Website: ulta-beauty
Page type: customer-info-address
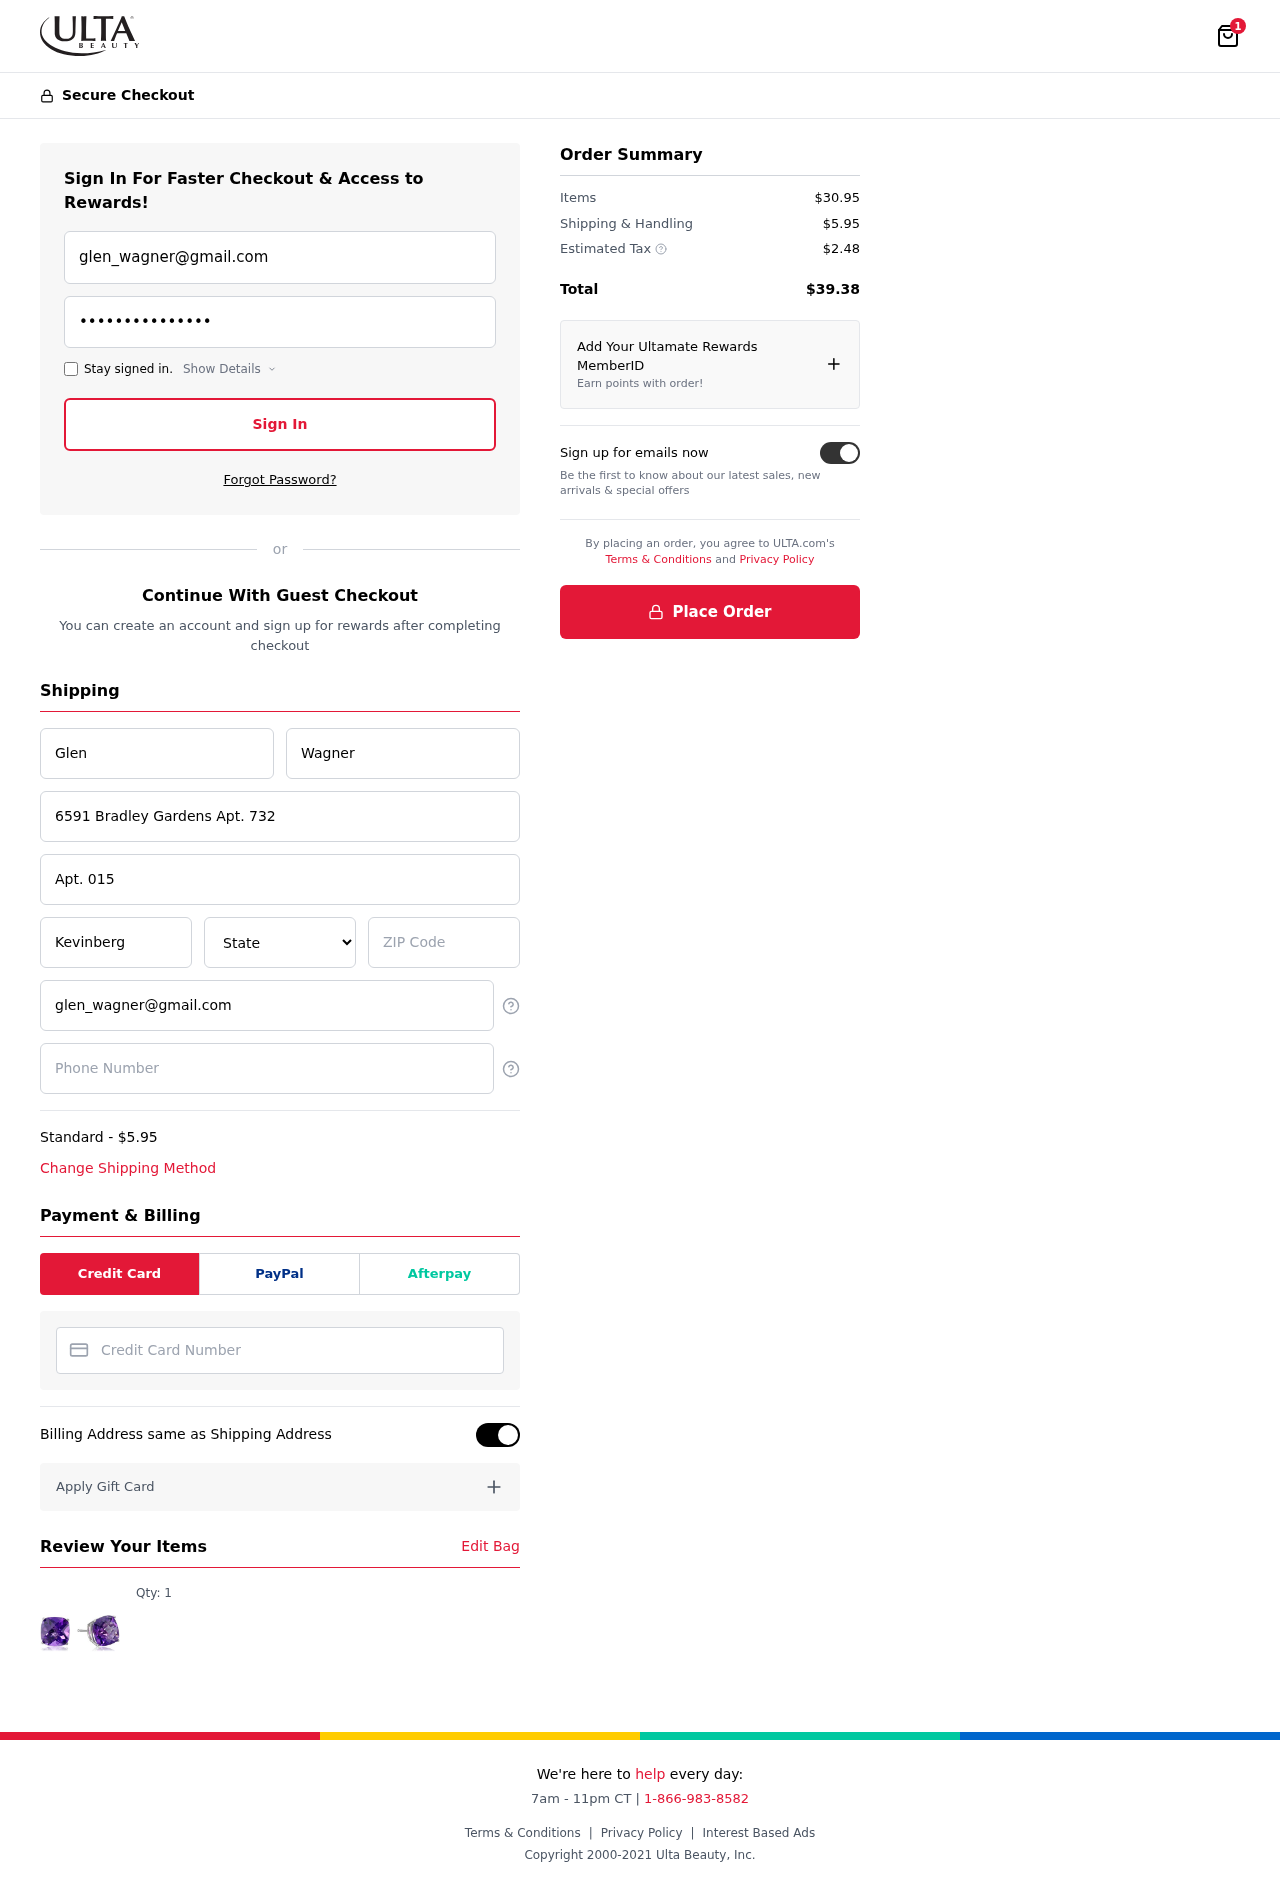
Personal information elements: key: PII_CARD_NUMBER
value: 4578 7452 5978 0314
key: PII_CITY
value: Kevinberg
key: PII_EMAIL
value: glen_wagner@gmail.com
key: PII_FIRSTNAME
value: Glen
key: PII_LASTNAME
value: Wagner
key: PII_PHONE
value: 7793953192
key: PII_POSTCODE
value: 66241
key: PII_STATE
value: Idaho
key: PII_STREET
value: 6591 Bradley Gardens Apt. 732
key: PII_STREET2
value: Apt. 015
Product elements: key: PRODUCT1_QUANTITY
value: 1
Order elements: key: ORDER_NUM_ITEMS
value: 1
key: ORDER_SHIPPING_COST
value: $5.95
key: ORDER_ITEMS_TOTAL
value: $30.95
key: ORDER_SHIPPING_COST2
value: $5.95
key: ORDER_TAX
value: $2.48
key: ORDER_TOTAL
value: $39.38